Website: crate-barrel
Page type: customer-info-address
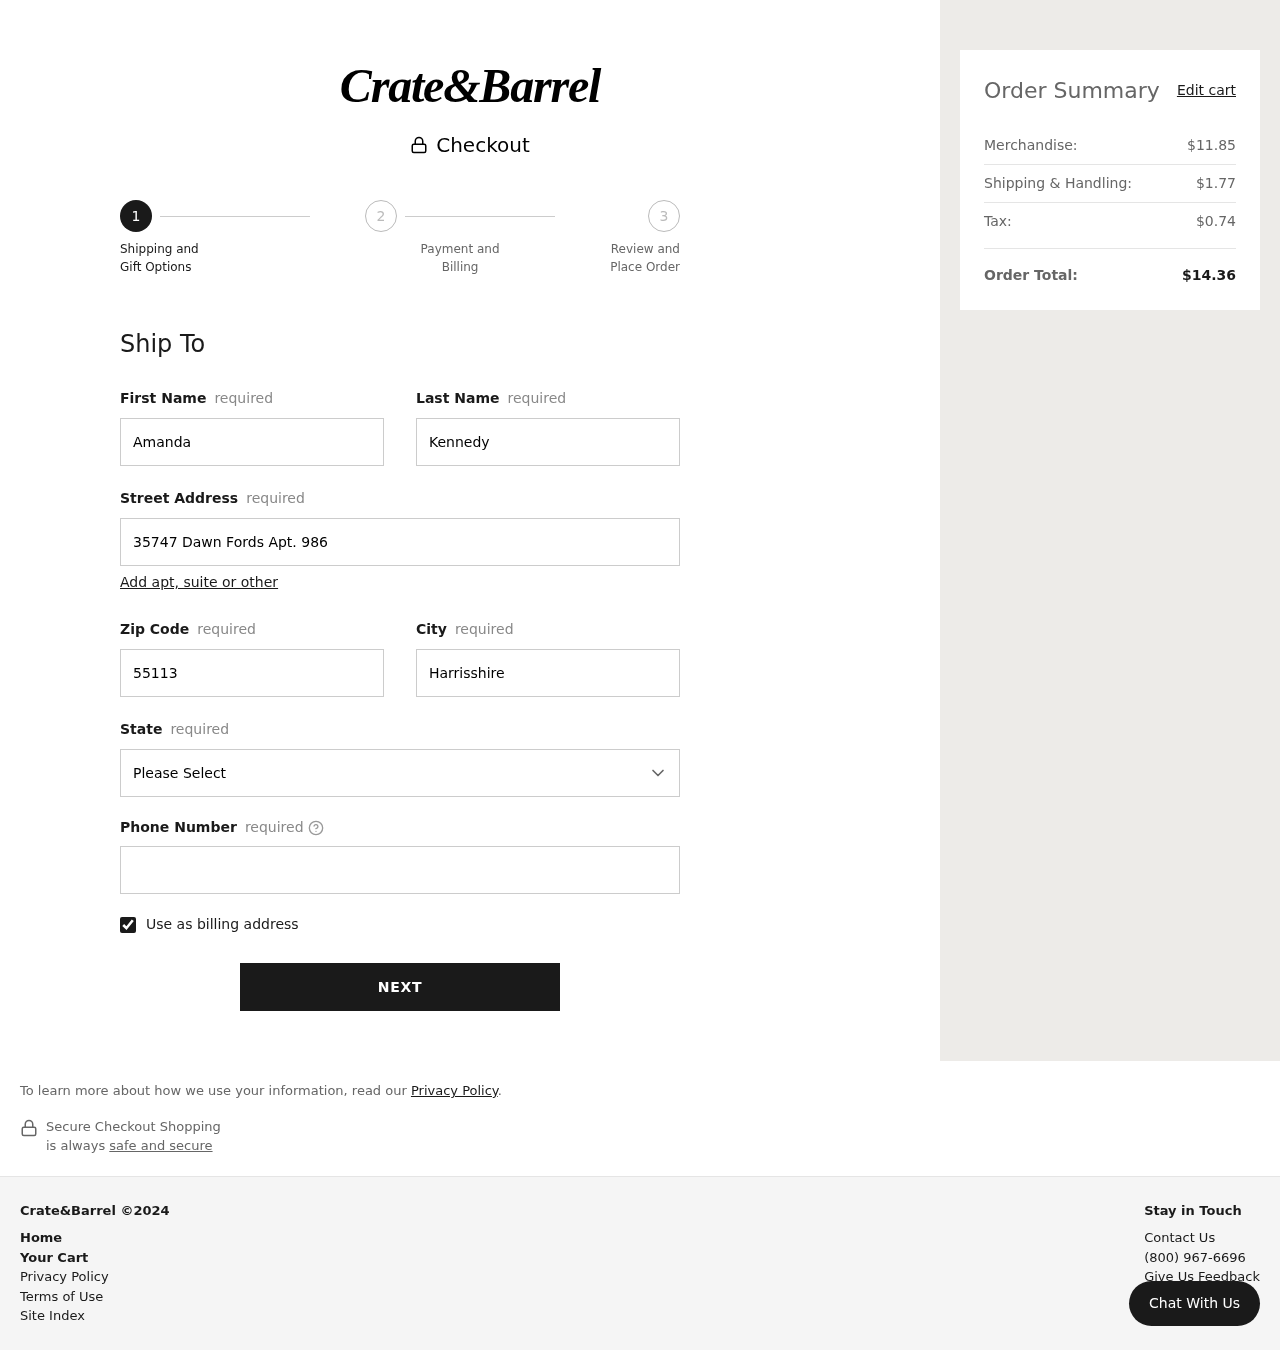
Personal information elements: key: PII_CITY
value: Harrisshire
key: PII_FIRSTNAME
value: Amanda
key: PII_LASTNAME
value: Kennedy
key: PII_PHONE
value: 5619394635
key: PII_POSTCODE
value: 55113
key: PII_STATE
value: Minnesota
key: PII_STREET
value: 35747 Dawn Fords Apt. 986
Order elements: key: ORDER_SUBTOTAL
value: $11.85
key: ORDER_SHIPPING_COST
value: $1.77
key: ORDER_TAX
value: $0.74
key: ORDER_TOTAL
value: $14.36